Interaction volume radius: 5 \u00c5
Interaction volume height: 20 \u00c5
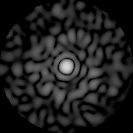
Disorder parameter: 0.8448